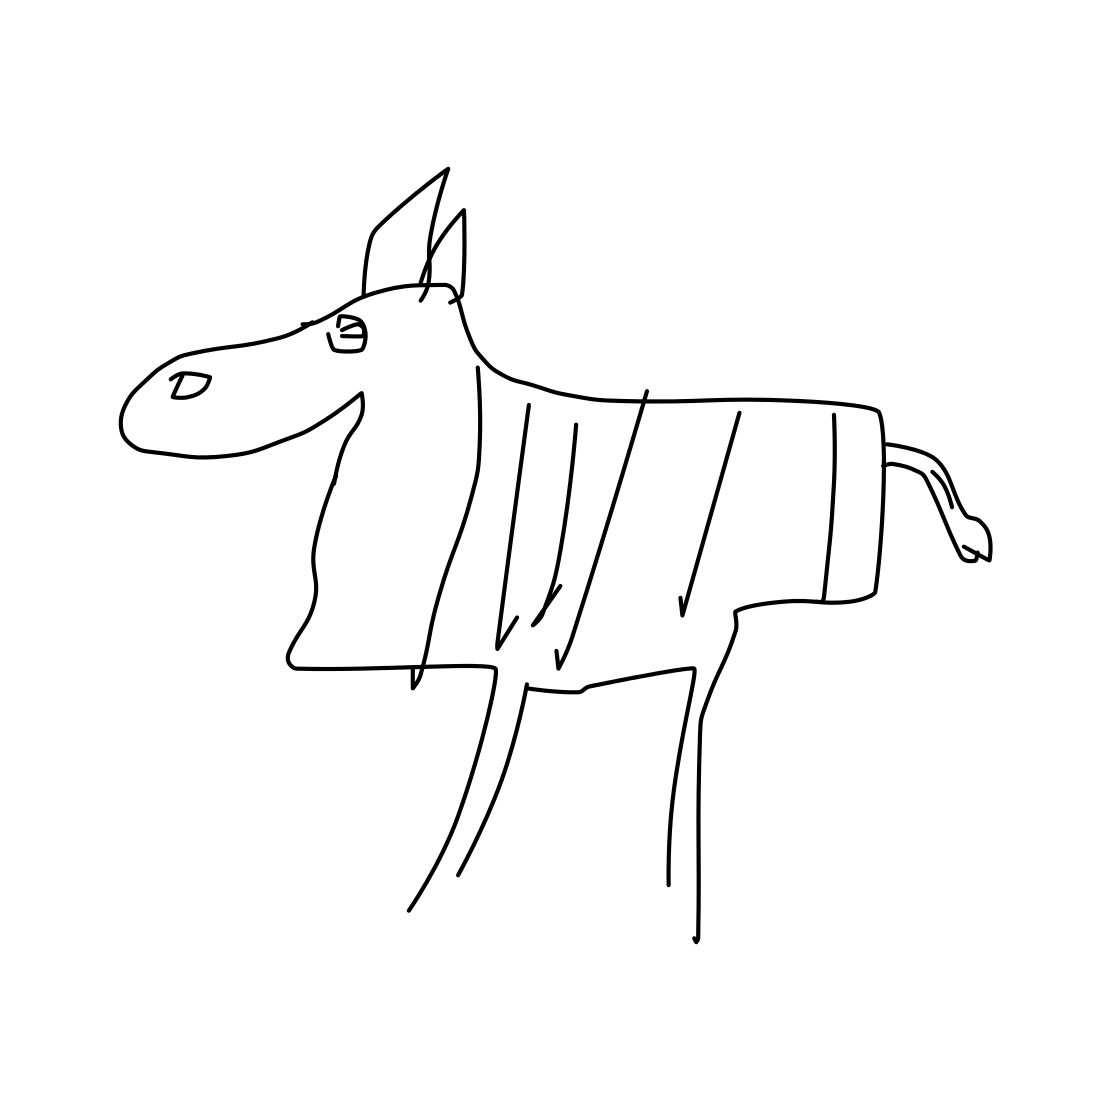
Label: zebra